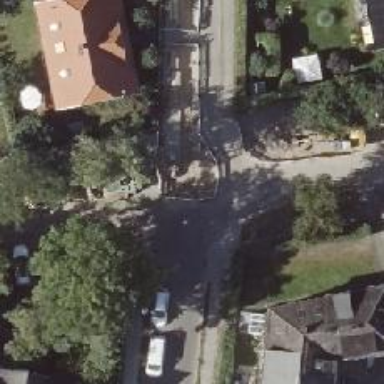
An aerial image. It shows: Asphalt road in residential area.